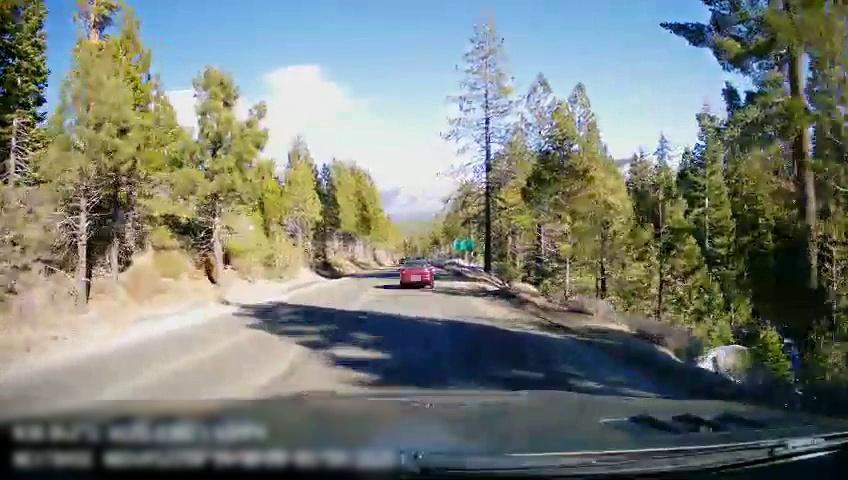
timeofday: Day
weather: Sunny
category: Drivable Space
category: Vehicles | Car
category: Traffic | Signs